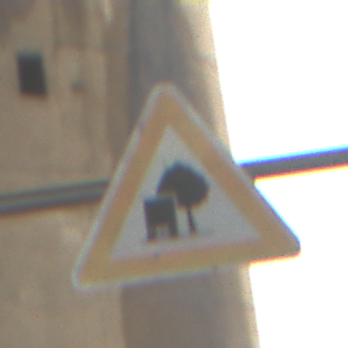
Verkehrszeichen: UnzureichendesLichtraumprofil
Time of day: Midday
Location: Roofed (Beach)
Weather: Overcast
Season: NotSpecified
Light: Natural